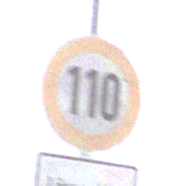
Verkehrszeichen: Geschwindigkeit110
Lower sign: HinweisDurchVerbaleAngabe6
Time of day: MorningAfternoon
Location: Outdoor (Nature)
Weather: PartlyCloudy
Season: NotSpecified
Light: Natural